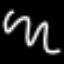
Label: squiggle